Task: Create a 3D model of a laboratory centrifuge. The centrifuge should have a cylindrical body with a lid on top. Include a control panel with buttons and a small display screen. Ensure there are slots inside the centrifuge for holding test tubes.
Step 91:
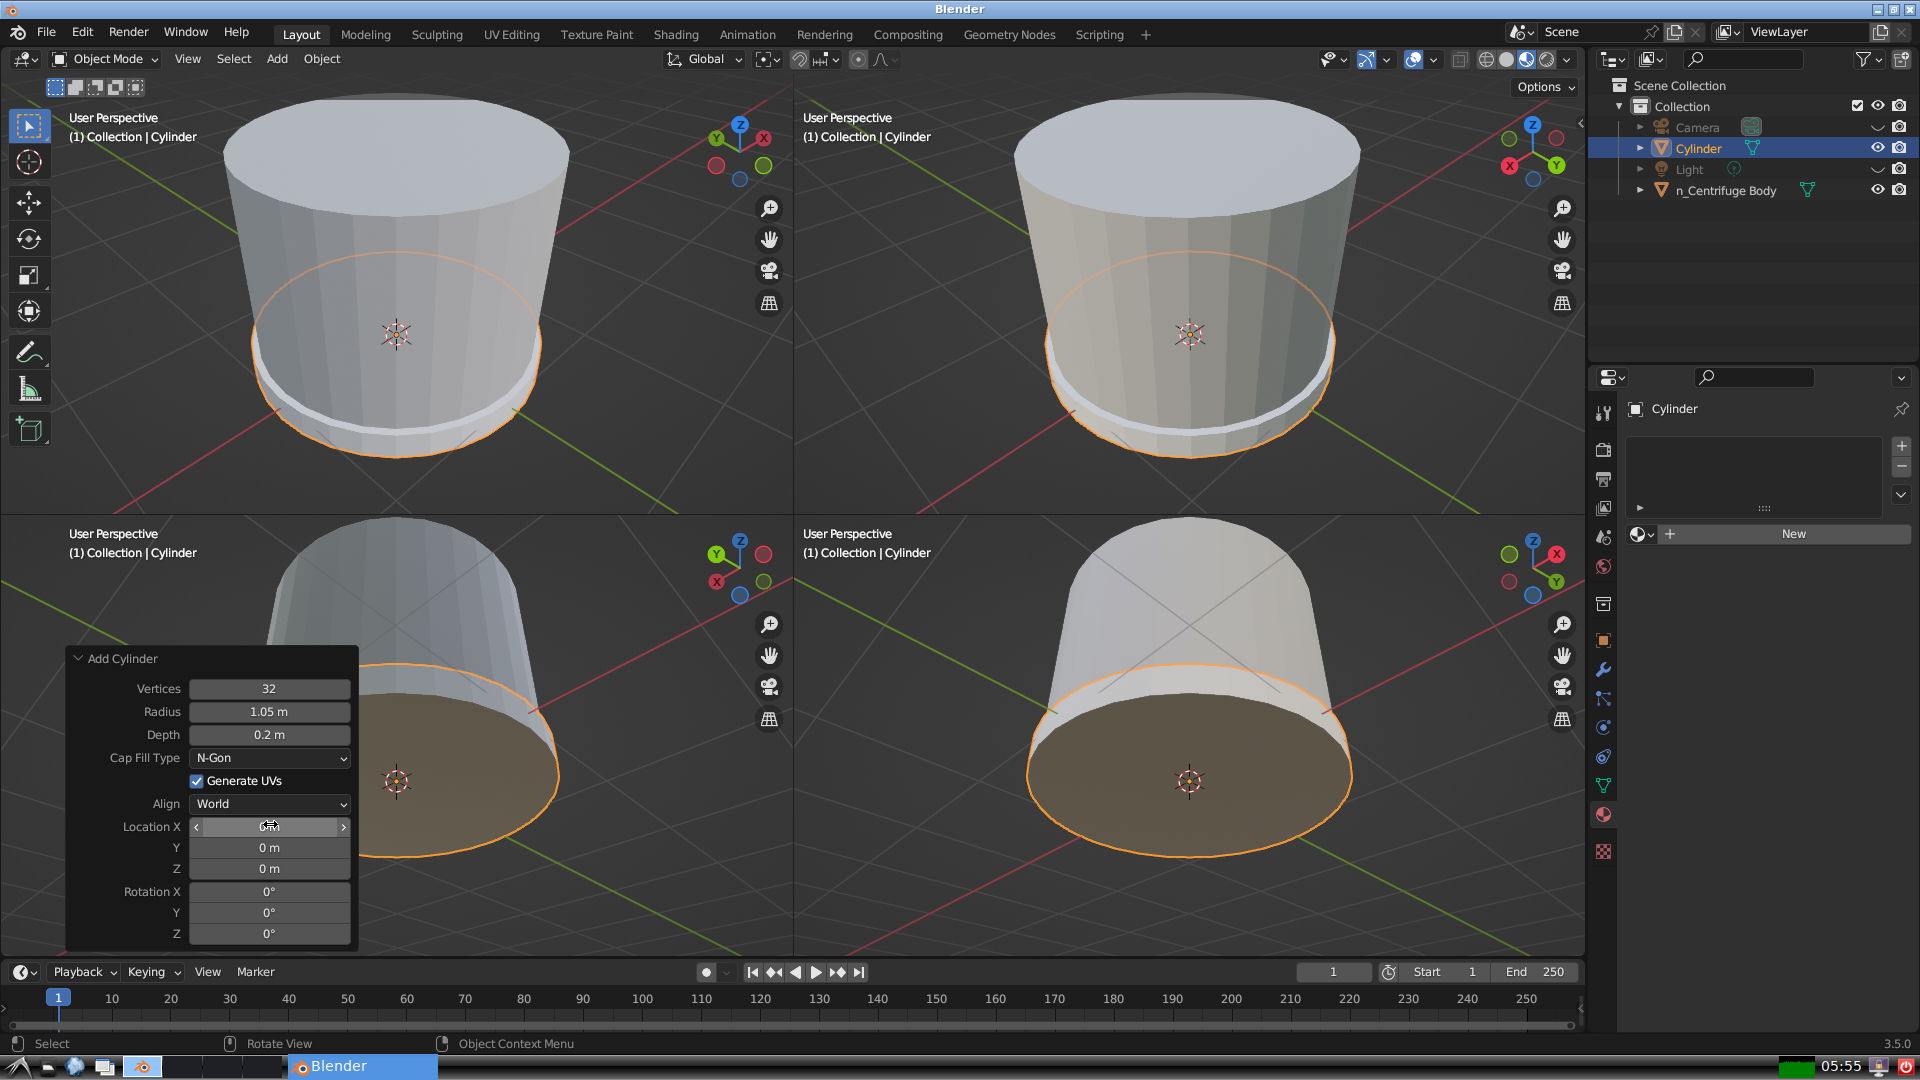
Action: {"mouse_move": [270, 844]}